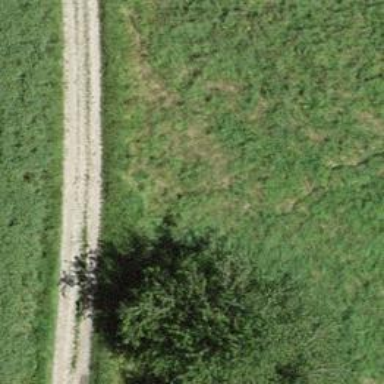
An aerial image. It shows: Dirt track road with grade 3 tracktype.